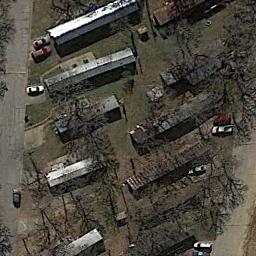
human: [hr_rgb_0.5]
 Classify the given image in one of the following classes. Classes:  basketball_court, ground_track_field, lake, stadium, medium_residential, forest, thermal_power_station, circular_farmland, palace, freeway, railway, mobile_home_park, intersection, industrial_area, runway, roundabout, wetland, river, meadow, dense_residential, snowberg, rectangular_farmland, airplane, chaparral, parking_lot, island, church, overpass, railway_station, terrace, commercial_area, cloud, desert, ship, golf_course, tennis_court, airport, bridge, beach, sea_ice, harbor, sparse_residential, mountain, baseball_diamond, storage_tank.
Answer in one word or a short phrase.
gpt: mobile_home_park